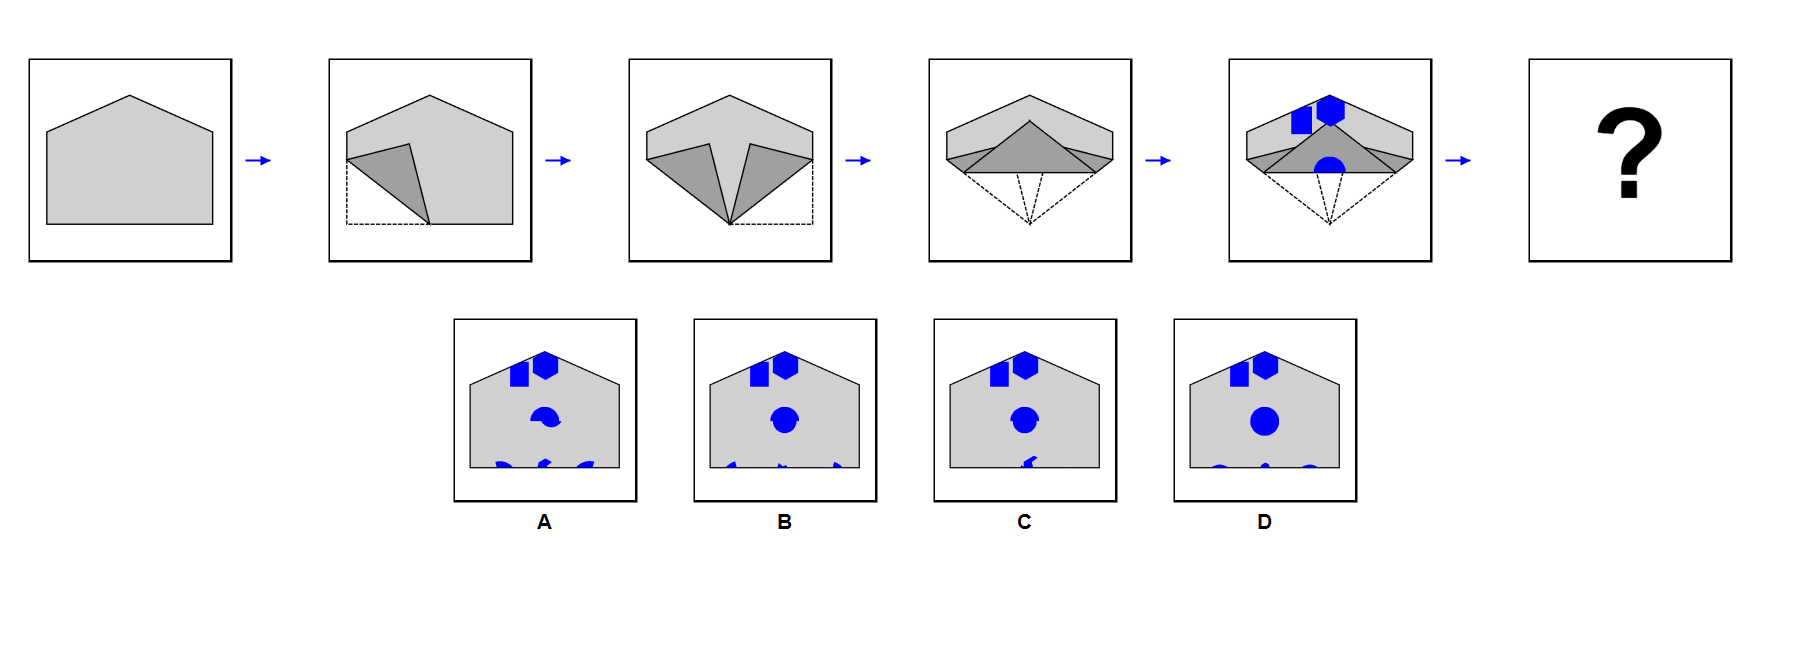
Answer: D